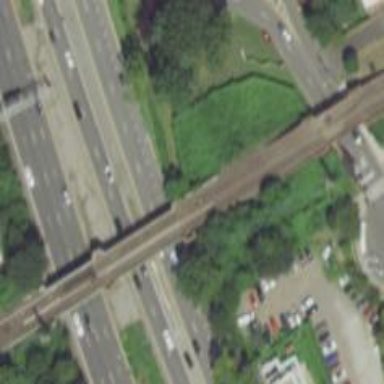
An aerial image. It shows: Railway bridge with electrified rail tracks.